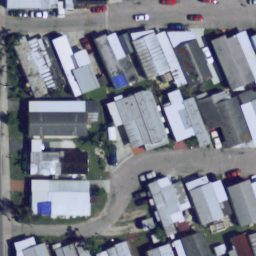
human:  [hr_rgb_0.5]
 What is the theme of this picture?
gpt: mobile home park

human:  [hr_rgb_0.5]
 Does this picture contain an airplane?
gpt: no

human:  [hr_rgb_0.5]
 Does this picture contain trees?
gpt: yes

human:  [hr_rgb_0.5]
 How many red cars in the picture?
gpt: five

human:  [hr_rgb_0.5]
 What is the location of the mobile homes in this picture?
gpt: center and lower right